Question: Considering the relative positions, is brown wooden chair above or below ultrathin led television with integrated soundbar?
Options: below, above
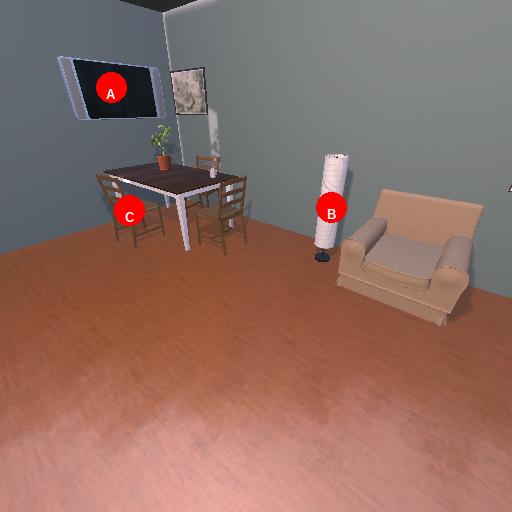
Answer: below